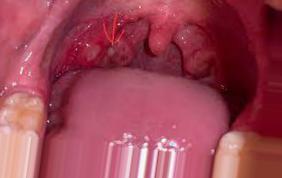
Condition: Mouth Ulcer